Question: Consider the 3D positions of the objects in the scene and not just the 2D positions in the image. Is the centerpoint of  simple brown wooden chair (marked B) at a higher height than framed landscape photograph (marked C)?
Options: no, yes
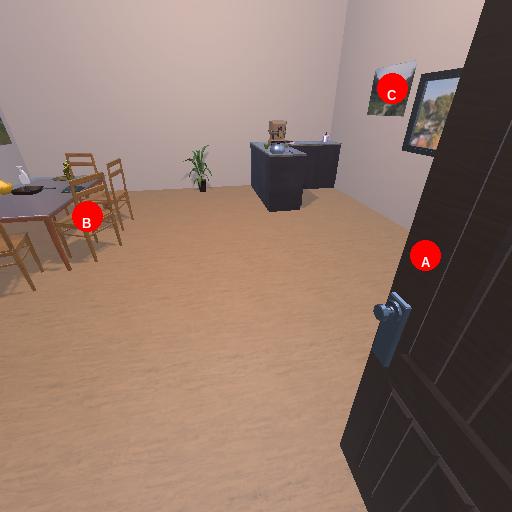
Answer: no